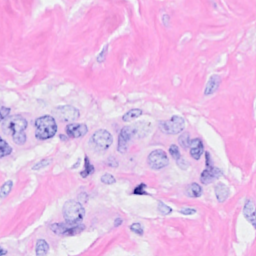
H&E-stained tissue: Breast